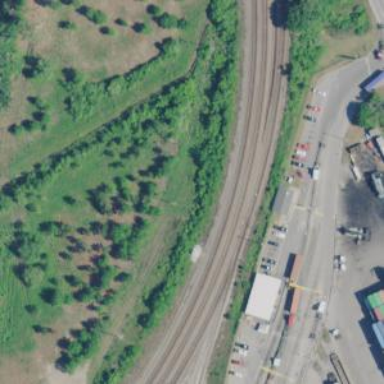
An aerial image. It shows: Railway track.